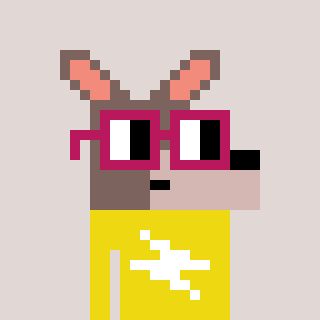
a pixel art character with square dark red glasses, a kangaroo-shaped head and a yellow-colored body on a warm background